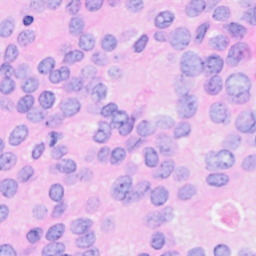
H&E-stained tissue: Breast